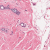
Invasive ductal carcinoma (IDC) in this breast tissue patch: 0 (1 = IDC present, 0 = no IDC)